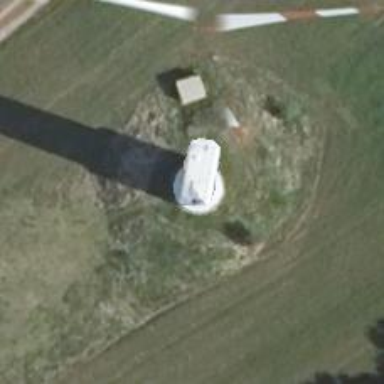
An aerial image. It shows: Wind generator powered by horizontal axis wind turbine.